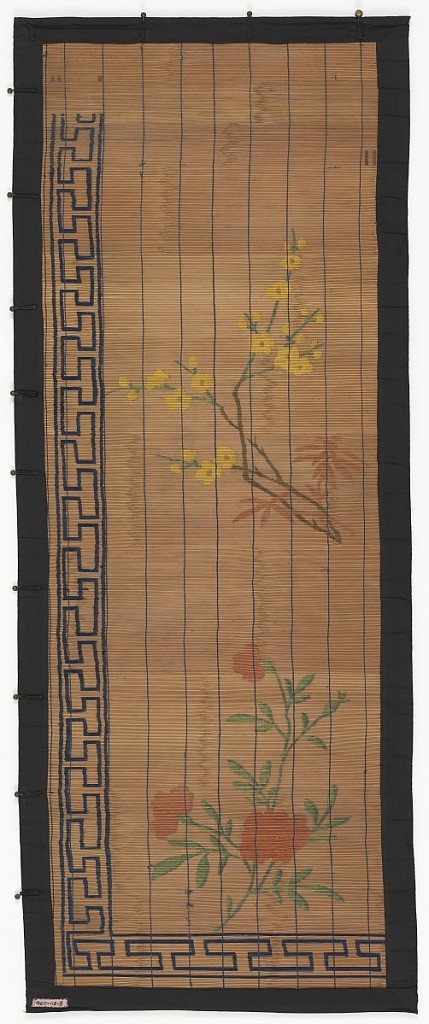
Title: Window shade
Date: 1880–1900
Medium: Split bamboo, silk fabric and thread, paint
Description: Red/orange flowers growing on stem at bottom. Smaller yellow flowers on branch in center section. Greek key along right side and bottom edge.